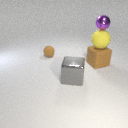
large gray metal cube to the right of small brown rubber sphere